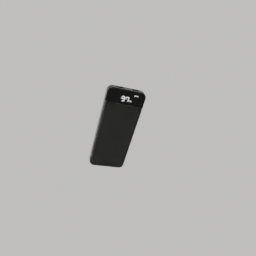
Label: electronics